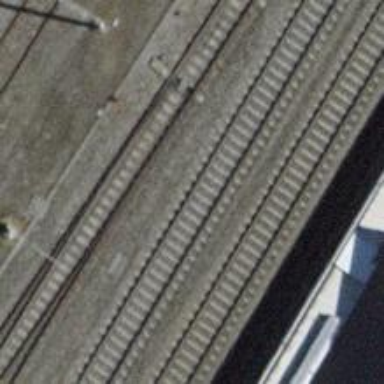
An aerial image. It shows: Railway switch.